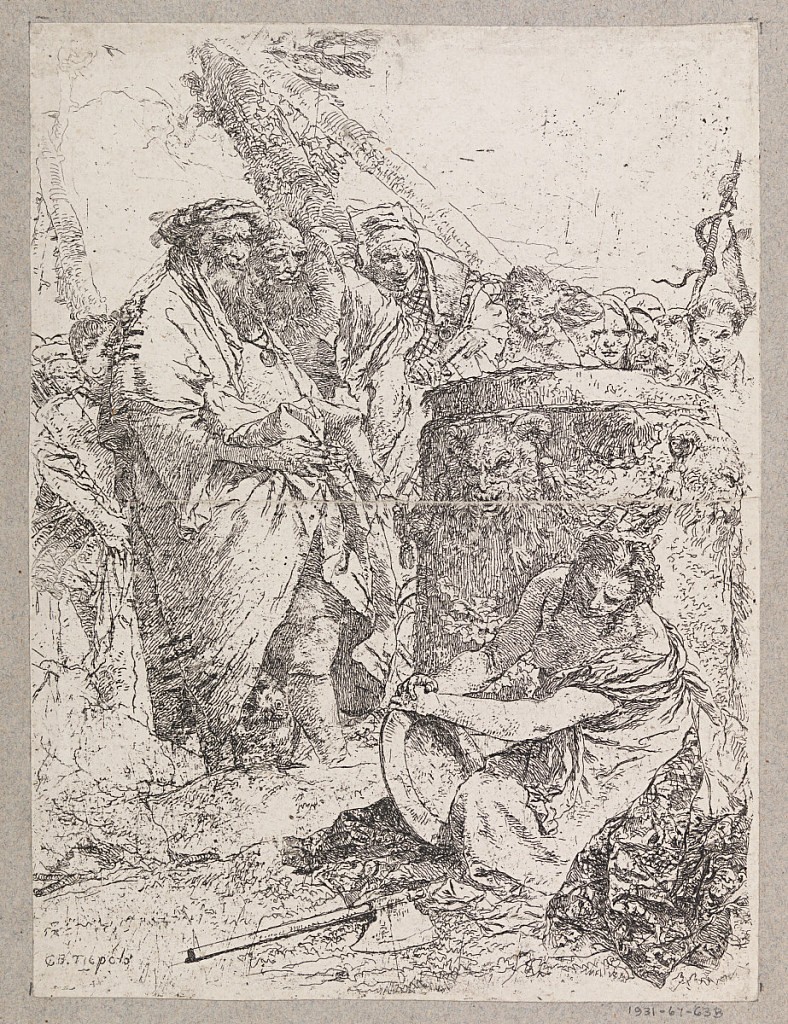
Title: Scherzi di Fantasia
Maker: Giovanni Battista Tiepolo, Italian, 1692 - 1770
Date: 1750–1760
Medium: Etching on laid paper
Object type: Print
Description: At lower right, a kneeling woman, holding a plate. In front of her on the ground, an axe. Behind her, a cylindrical altar decorated with a satyr head. At left and in the rear, several standing figures. First state, before the number.